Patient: sex F, age 46
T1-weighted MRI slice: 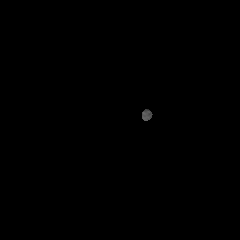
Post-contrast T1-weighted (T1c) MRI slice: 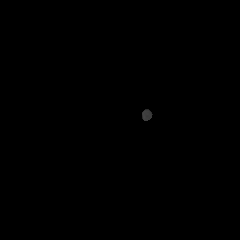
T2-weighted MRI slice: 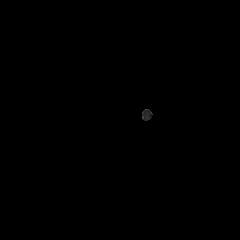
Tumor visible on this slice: no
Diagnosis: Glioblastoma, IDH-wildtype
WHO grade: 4